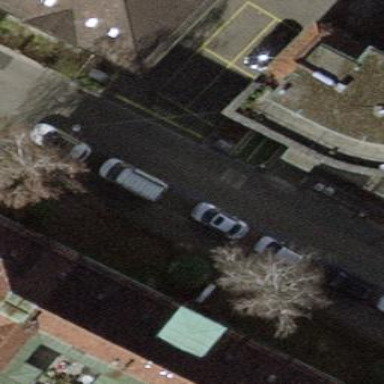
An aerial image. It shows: Parking lane.